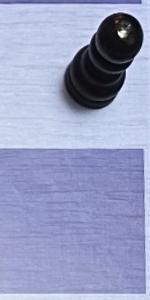
Label: Empty